Question: I have this code. I want the div to animate from middle and cover whole space .like this

HTML
'''
<div id="wrap">
<div class="anim"></div>
</div>
'''
JQUERY
'''
$('.anim').on('mouseover',function(){
$(this).animate({
height:200,
width:300,
right:100
});
});
$('.anim').on('mouseover',function(){
$(this).animate({
height:100,
width:100
});
});
'''
Tried many times but it is only animating left or right.
Demo <URL>
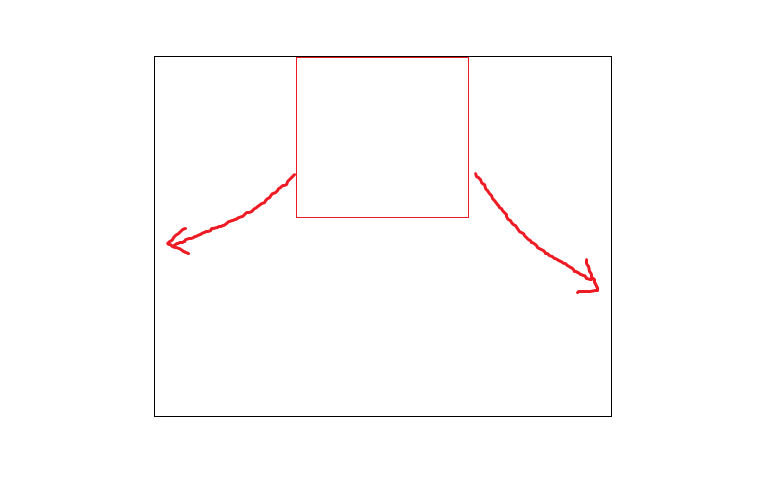
Answer: If you change the 'margin-left: 100px' on your '.anim' to 'margin: 0 auto' this should work, see <URL>
It keeps the box always centered.